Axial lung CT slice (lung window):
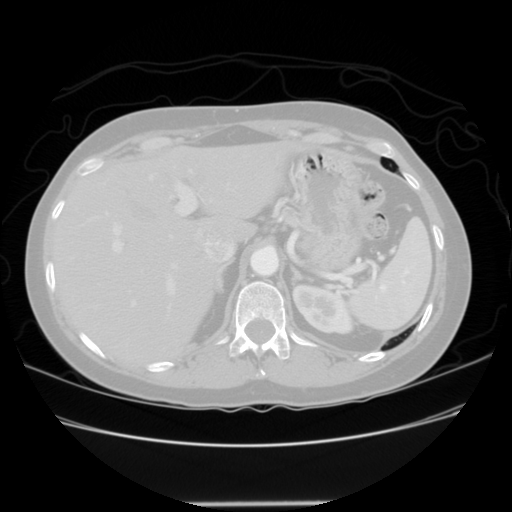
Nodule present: no